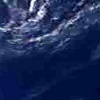
Label: water